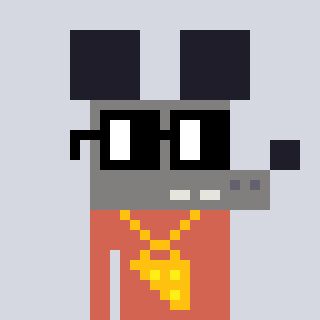
a pixel art character with square black glasses, a mouse-shaped head and a peachy-colored body on a cool background